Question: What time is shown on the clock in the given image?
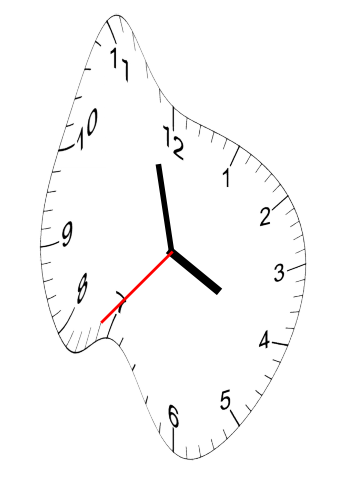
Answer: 03:57:37